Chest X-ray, AP view. Patient: 69 years old, sex M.
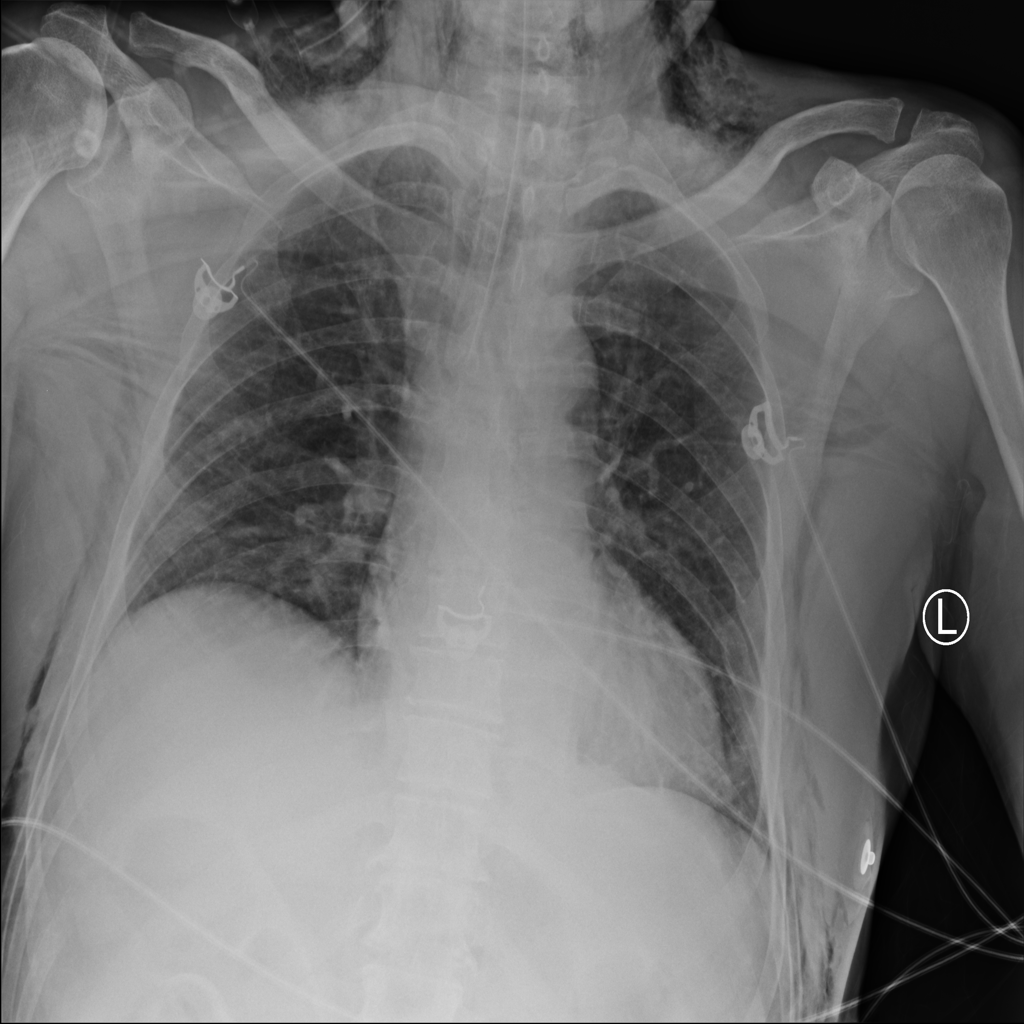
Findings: Emphysema